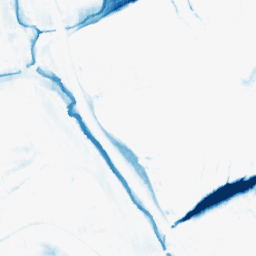
Category: morphological
Decomposition family: morphological_ellipse
Decomposition parameters: operation: closing
width: 30
height: 10
Upsampling method: regularized
Upsampling parameters: scale: 2
lambda_reg: 0.01
Upsampling scale: 2